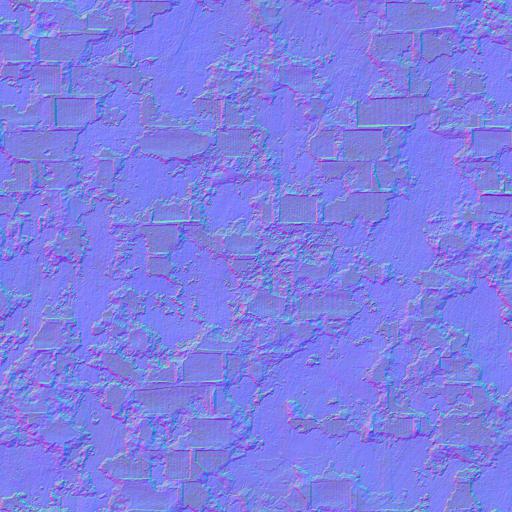
brick bricks broken old paint painted plaster wall